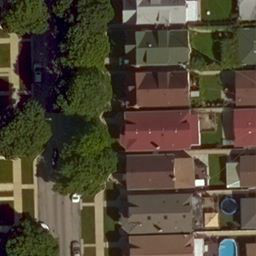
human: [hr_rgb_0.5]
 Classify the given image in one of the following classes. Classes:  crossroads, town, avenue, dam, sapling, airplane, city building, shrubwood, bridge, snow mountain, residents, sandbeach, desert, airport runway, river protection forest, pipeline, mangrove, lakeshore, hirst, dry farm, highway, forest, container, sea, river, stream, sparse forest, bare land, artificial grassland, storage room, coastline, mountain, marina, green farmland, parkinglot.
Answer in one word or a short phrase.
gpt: residents